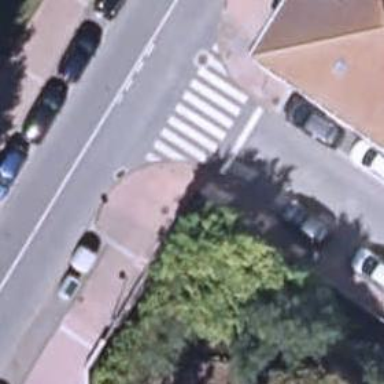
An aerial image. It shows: Marked uncontrolled road crossing.